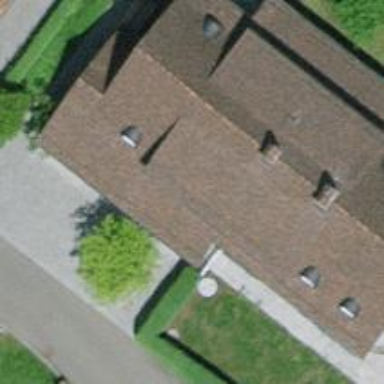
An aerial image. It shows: Simple and straightforward house.